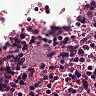
Metastatic tissue present: yes